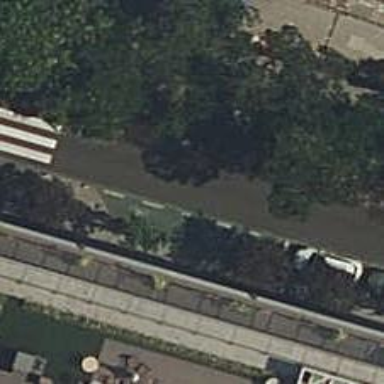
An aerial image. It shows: Motorcycle parking area.